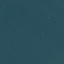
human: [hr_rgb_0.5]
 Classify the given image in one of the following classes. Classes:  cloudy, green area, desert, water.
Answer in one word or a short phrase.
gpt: water